RGB frame:
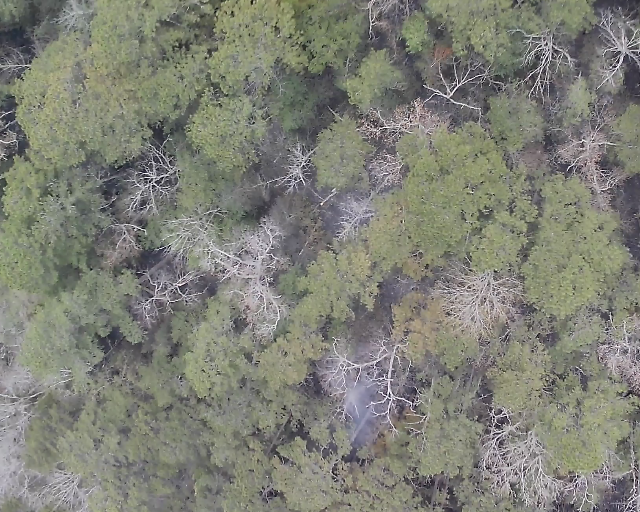
Thermal frame:
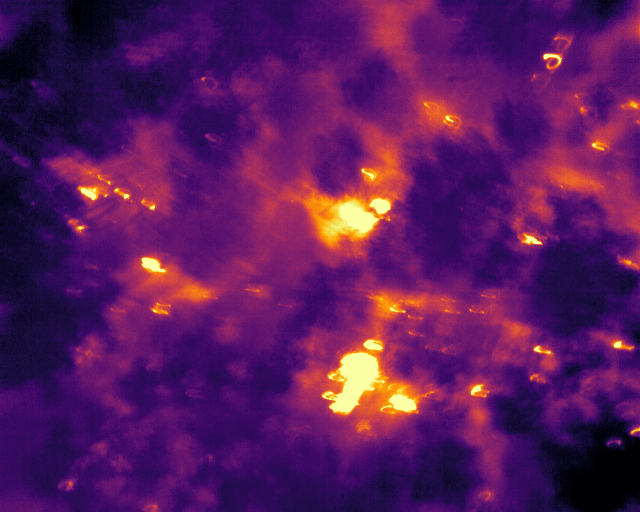
Captured: 2026-02-26 03:07:03
Pixels at or above 80 °C: 331 (fraction of frame: 0.00101)